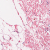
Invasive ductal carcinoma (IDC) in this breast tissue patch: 0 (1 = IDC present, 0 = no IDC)